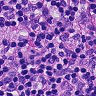
Metastatic tissue present: no